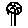
Label: tree